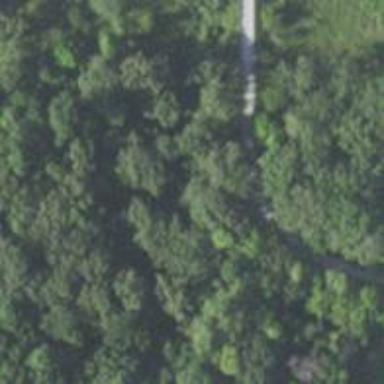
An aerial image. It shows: Service road with man-made cutline.